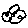
Label: flower